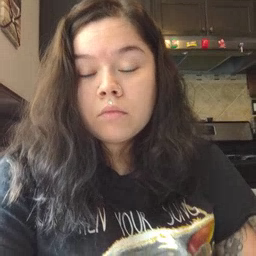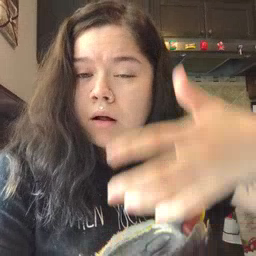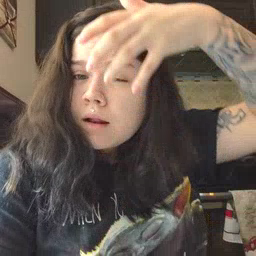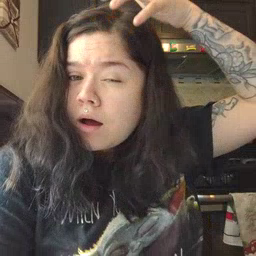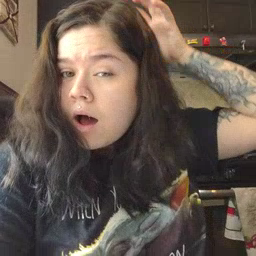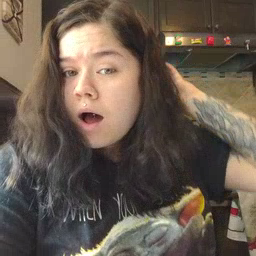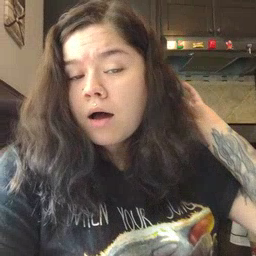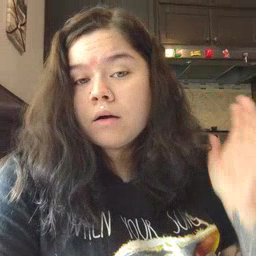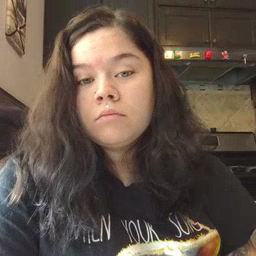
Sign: lion